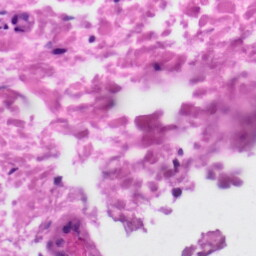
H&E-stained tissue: Skin